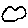
Label: cloud